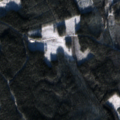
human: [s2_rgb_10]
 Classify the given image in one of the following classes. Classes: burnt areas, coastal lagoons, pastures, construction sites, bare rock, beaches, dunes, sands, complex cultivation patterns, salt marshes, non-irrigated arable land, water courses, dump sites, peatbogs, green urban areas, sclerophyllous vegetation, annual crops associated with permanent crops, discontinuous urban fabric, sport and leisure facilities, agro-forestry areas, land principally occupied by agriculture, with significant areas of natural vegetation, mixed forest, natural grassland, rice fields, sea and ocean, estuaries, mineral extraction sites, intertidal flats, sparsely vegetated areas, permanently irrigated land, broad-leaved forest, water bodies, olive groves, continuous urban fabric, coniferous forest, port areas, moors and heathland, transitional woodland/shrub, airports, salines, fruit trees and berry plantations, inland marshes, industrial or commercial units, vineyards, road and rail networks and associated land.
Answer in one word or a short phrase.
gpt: coniferous forest, mixed forest, transitional woodland/shrub